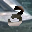
Label: 3